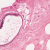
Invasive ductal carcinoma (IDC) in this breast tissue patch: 0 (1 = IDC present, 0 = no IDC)